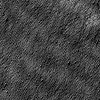
Atmospheric dust classification: not_dusty